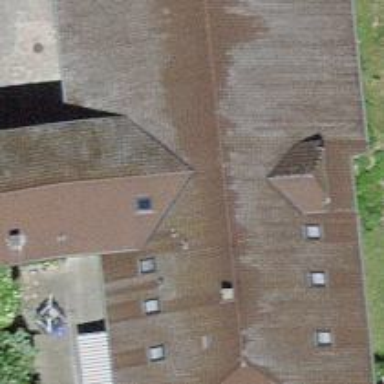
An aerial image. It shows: Farm building.